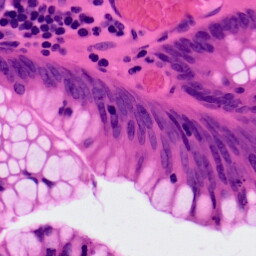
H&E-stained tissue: Colon